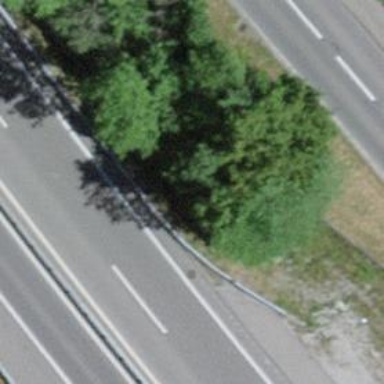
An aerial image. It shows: Guard rail as barrier.